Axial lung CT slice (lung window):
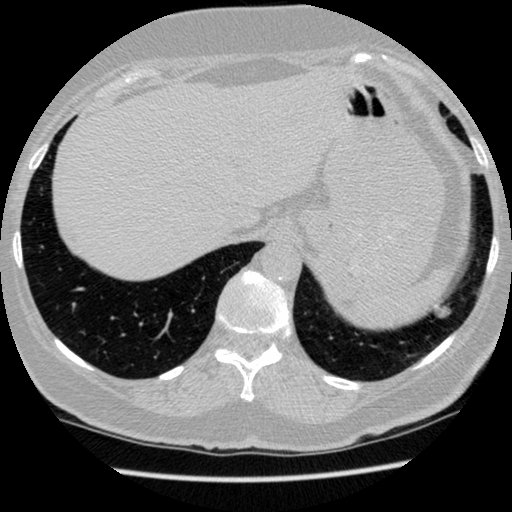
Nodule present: yes
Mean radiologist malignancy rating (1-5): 3.5